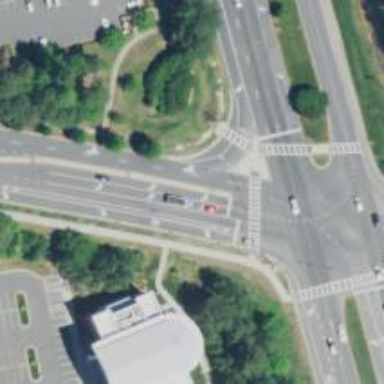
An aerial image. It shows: Marked road crossing.